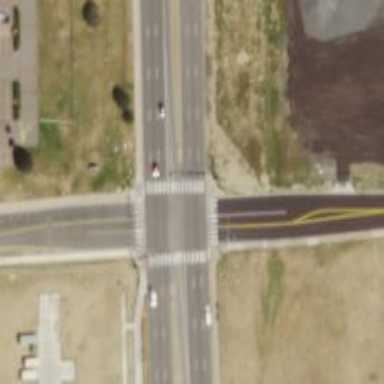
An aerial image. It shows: Zebra crossing on the road.